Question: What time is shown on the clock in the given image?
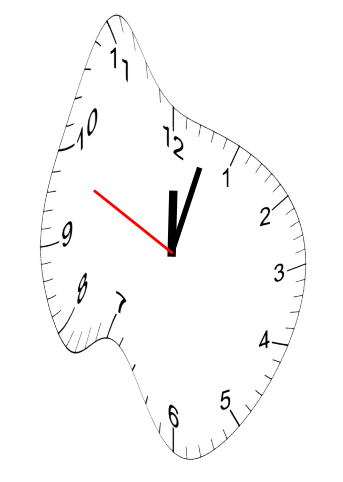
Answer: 12:02:49